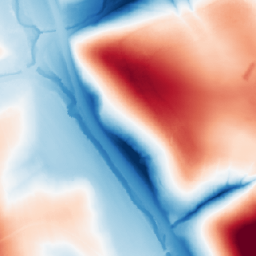
Category: classical
Decomposition family: gaussian_anisotropic
Decomposition parameters: sigma_x: 50
sigma_y: 50
Upsampling method: area
Upsampling parameters: scale: 4
Upsampling scale: 4